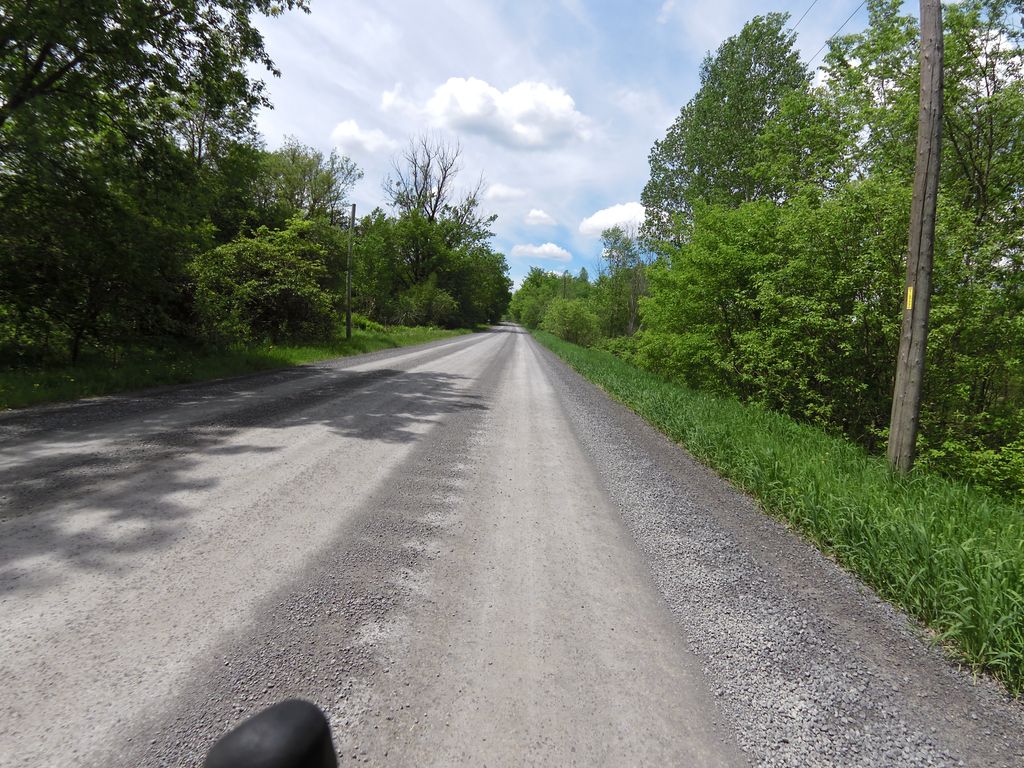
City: ottawa-gatineau